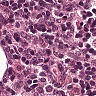
Metastatic tissue present: no